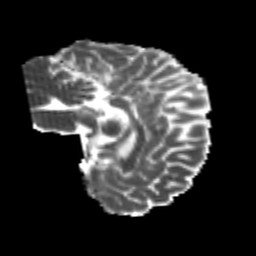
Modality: MD
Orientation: sagittal
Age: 26
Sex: female
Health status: healthy
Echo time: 0.074 s